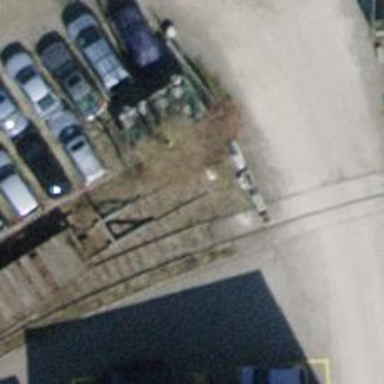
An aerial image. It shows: Disused railway spur with one track.